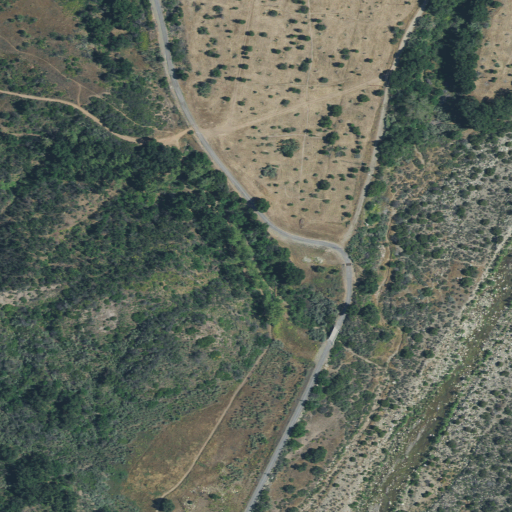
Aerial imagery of valley in California named Wills Canyon containing shrub, grassland, herbaceous wetlands, evergreen forest, low intensity development, pasture, and woody wetlands